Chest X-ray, PA view. Patient: 41 years old, sex M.
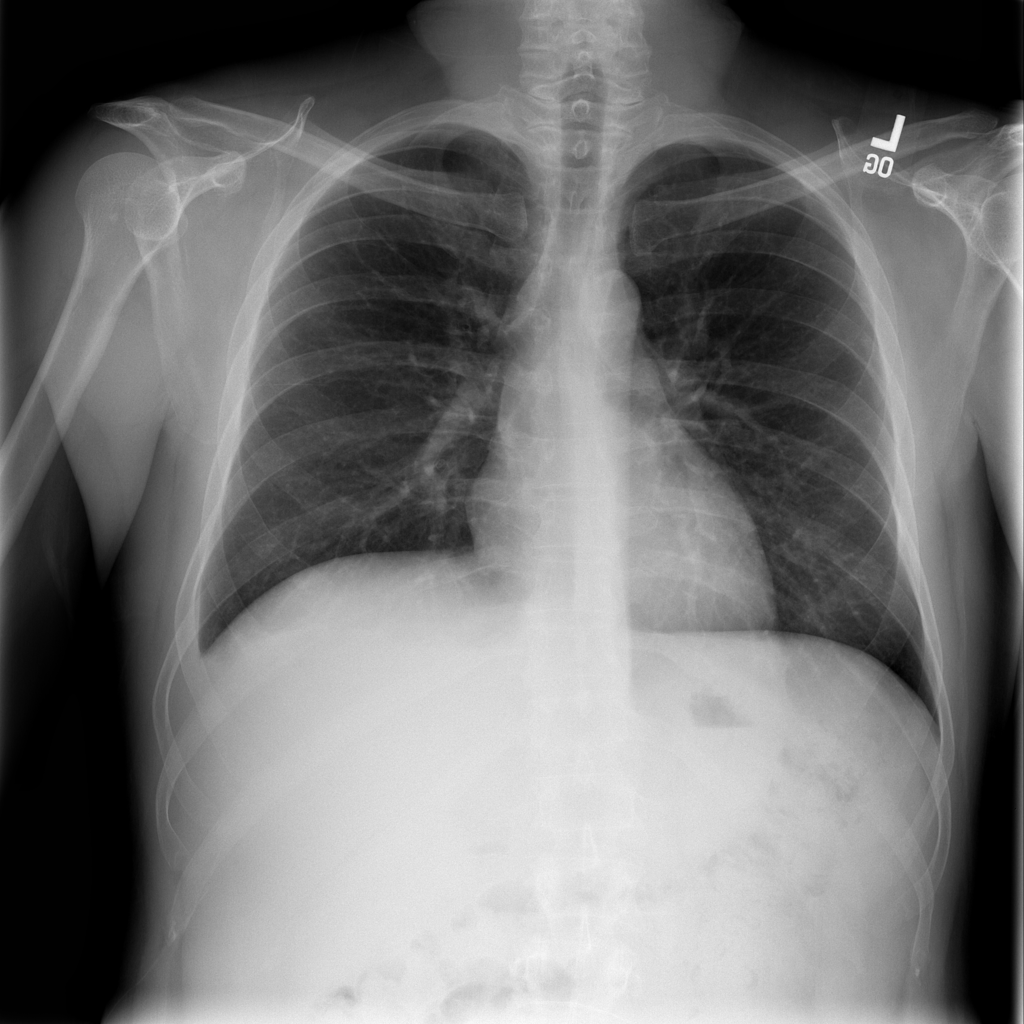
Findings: Effusion